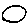
Label: circle